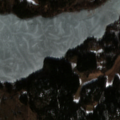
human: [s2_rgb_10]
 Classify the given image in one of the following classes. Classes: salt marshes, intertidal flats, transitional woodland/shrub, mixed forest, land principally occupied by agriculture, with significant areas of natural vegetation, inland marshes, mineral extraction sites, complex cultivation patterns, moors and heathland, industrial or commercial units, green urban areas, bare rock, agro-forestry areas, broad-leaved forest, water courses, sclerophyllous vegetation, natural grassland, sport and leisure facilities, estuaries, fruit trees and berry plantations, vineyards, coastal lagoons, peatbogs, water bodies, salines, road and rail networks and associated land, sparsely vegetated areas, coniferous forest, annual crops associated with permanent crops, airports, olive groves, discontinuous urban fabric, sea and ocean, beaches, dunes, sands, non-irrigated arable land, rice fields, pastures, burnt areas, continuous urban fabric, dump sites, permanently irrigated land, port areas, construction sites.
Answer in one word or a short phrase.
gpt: non-irrigated arable land, coniferous forest, mixed forest, water bodies